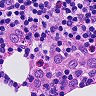
Metastatic tissue present: no